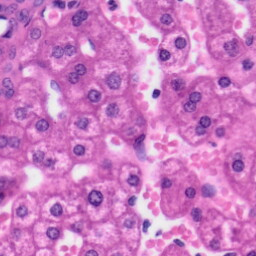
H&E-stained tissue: Liver